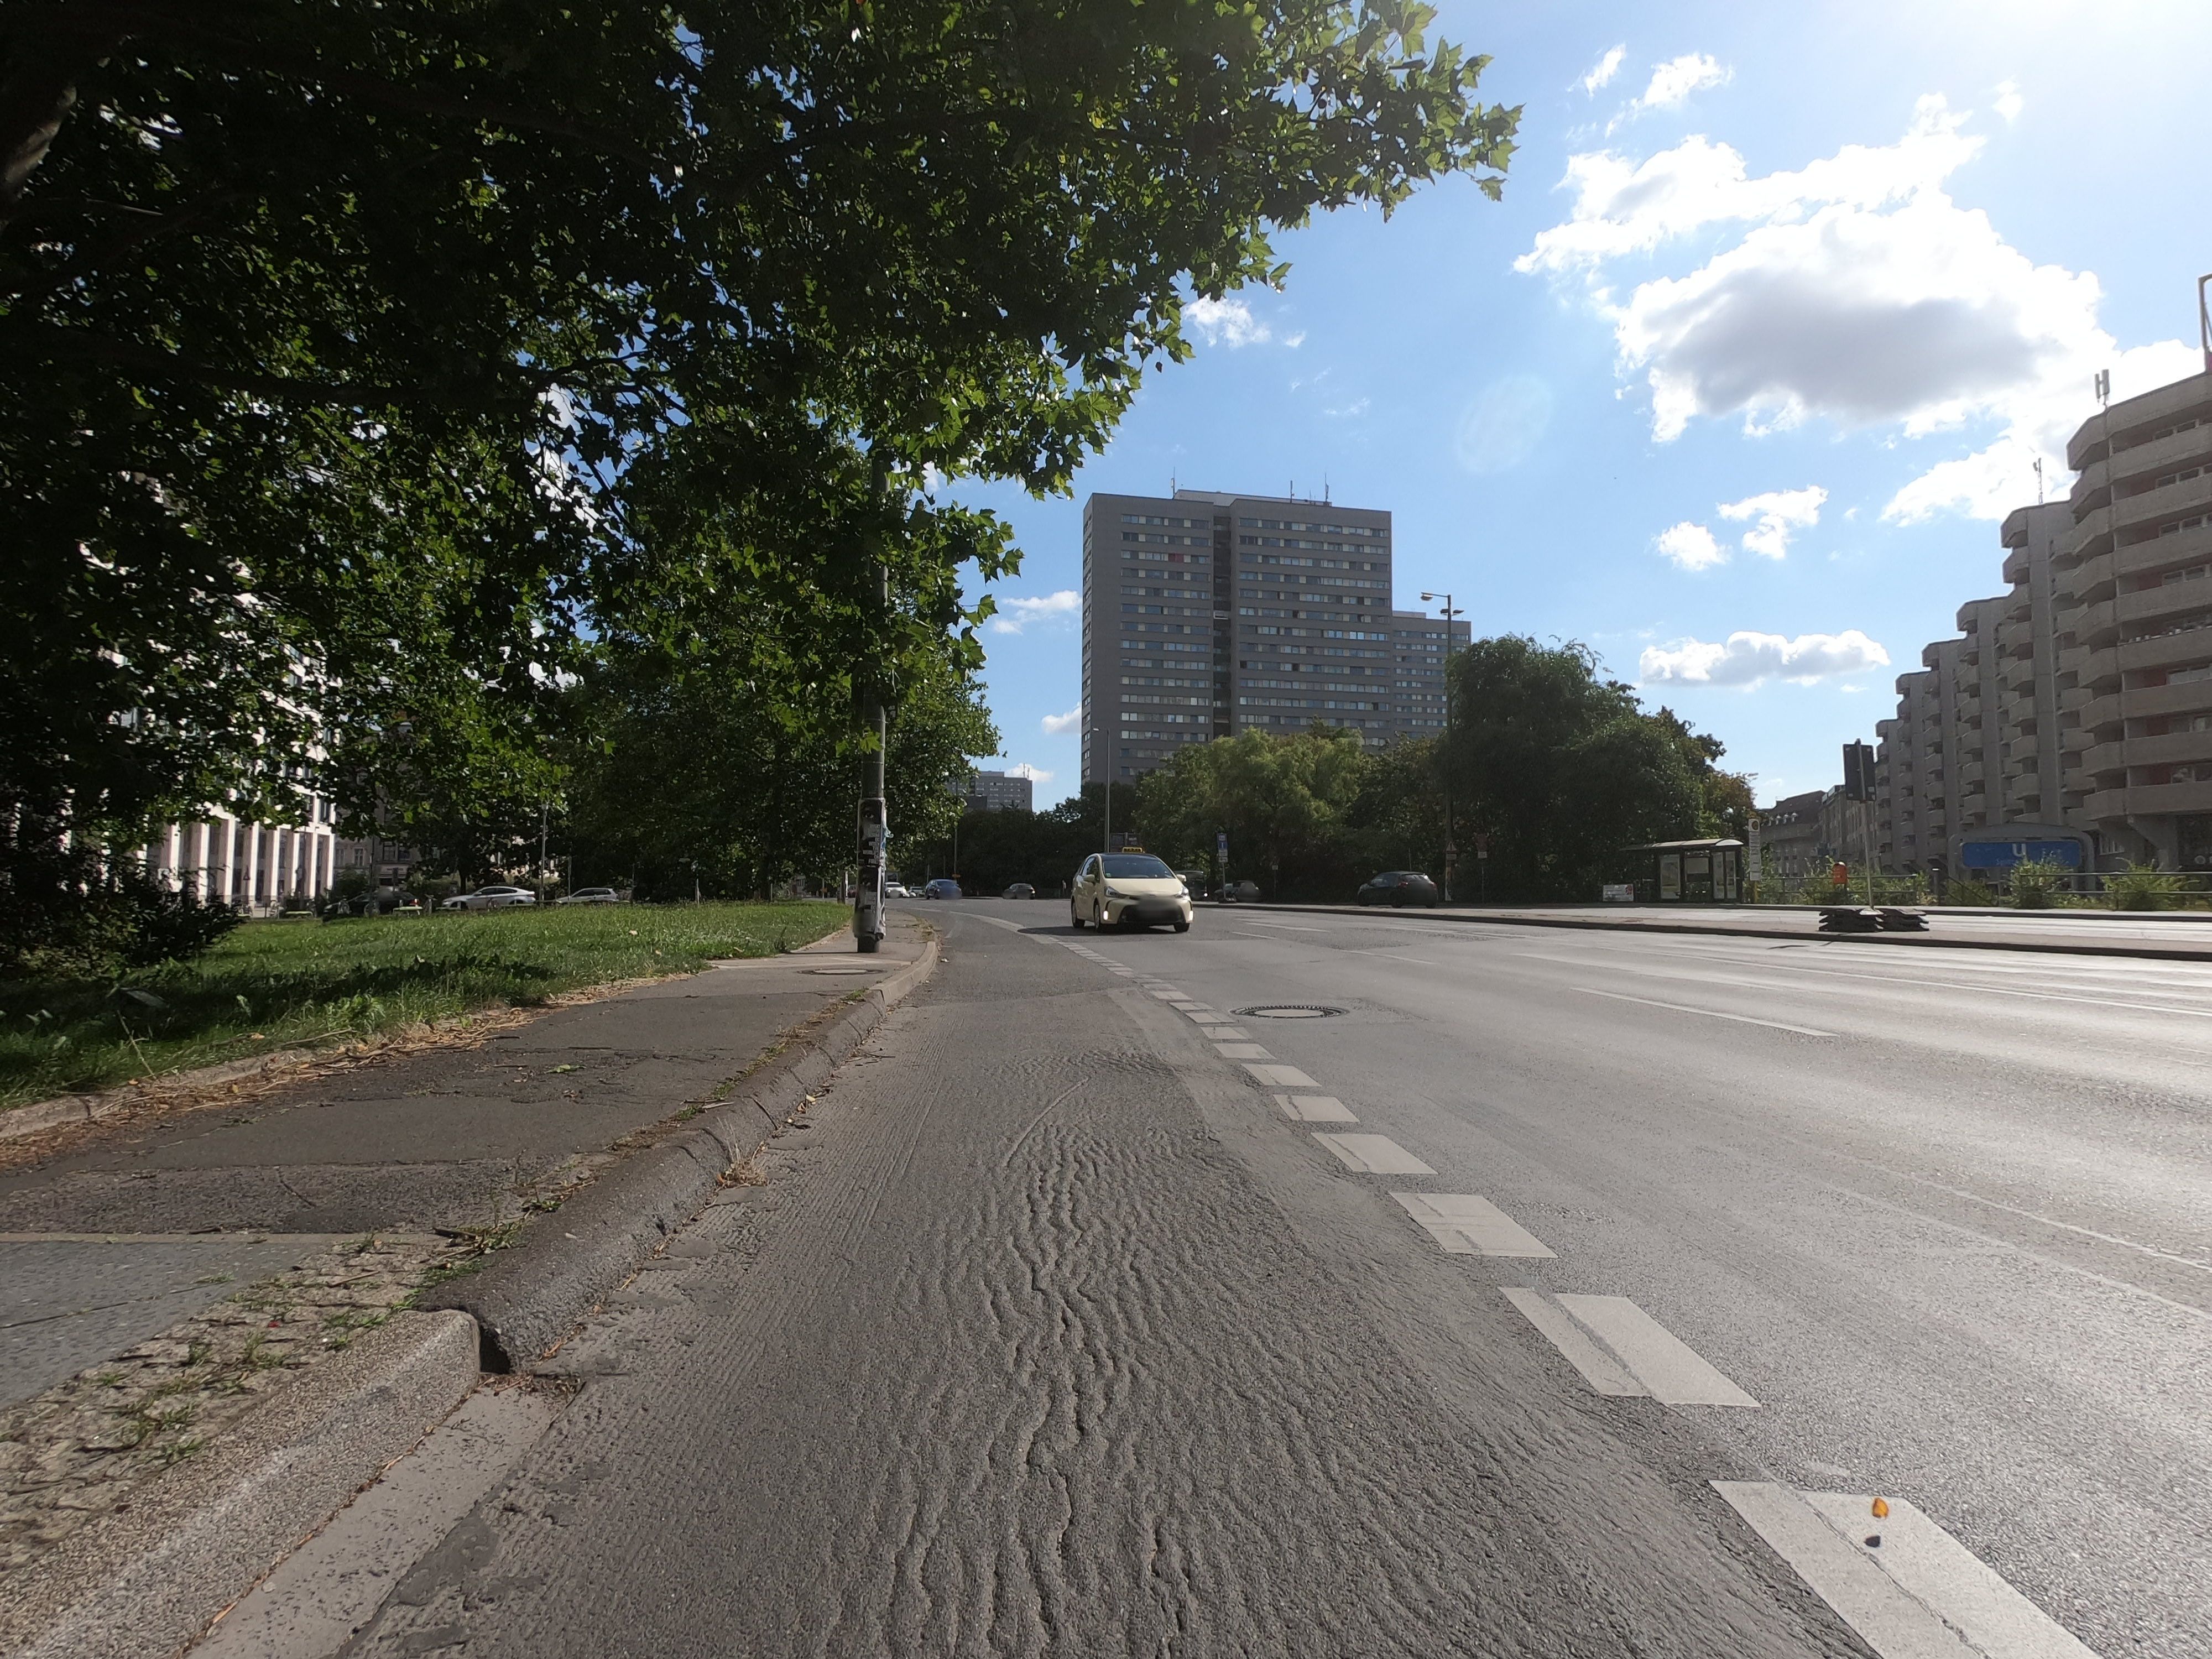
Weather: clear
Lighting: day
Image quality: good
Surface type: cycling surface
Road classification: service, cycleway
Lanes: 3
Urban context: urban centre
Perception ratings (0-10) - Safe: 7.65, Lively: 7.73, Beautiful: 9.5, Boring: 2.18, Depressing: 3.82, Wealthy: 6.61